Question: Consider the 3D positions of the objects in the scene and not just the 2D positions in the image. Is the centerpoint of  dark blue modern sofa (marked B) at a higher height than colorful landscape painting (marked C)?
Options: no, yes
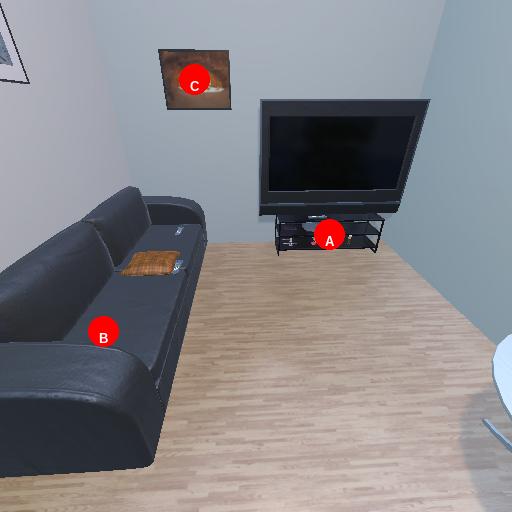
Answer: no